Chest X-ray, PA view. Patient: 18 years old, sex M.
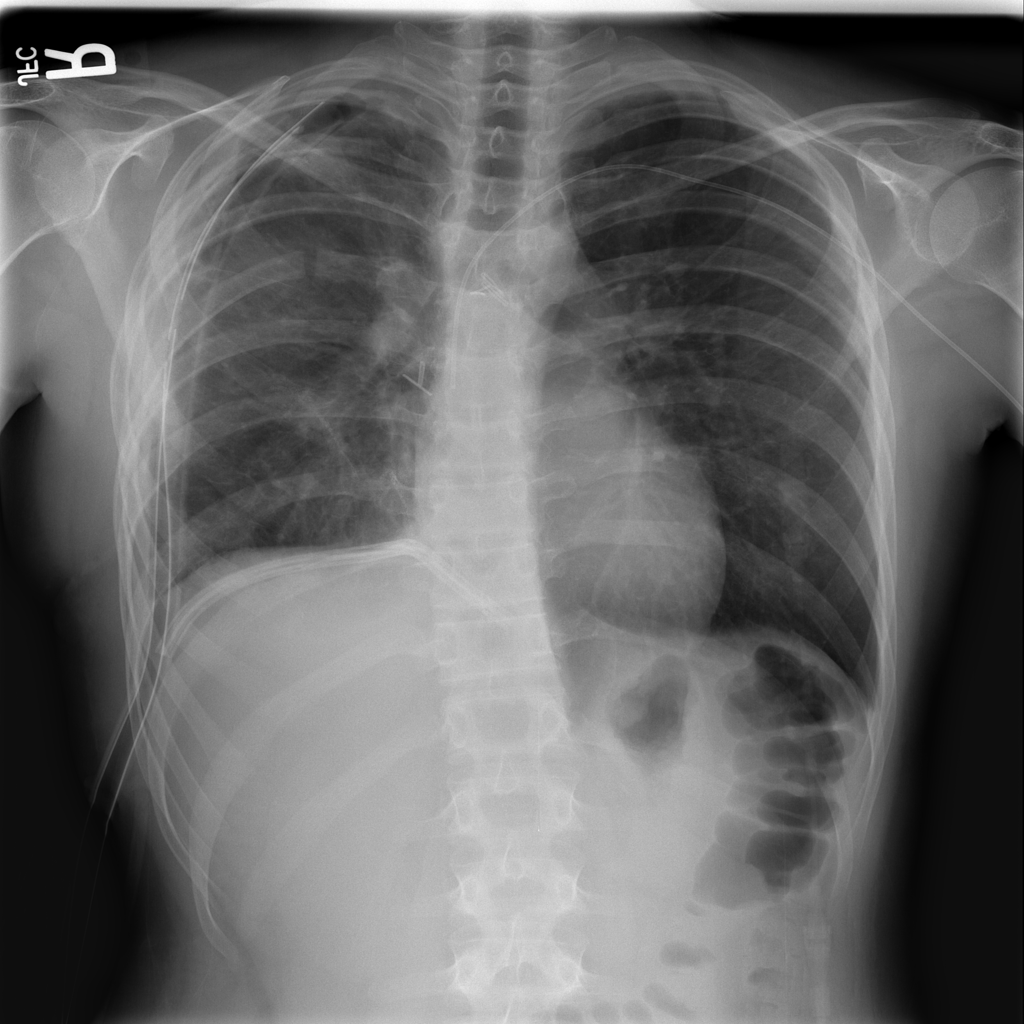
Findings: Infiltration, Pneumothorax